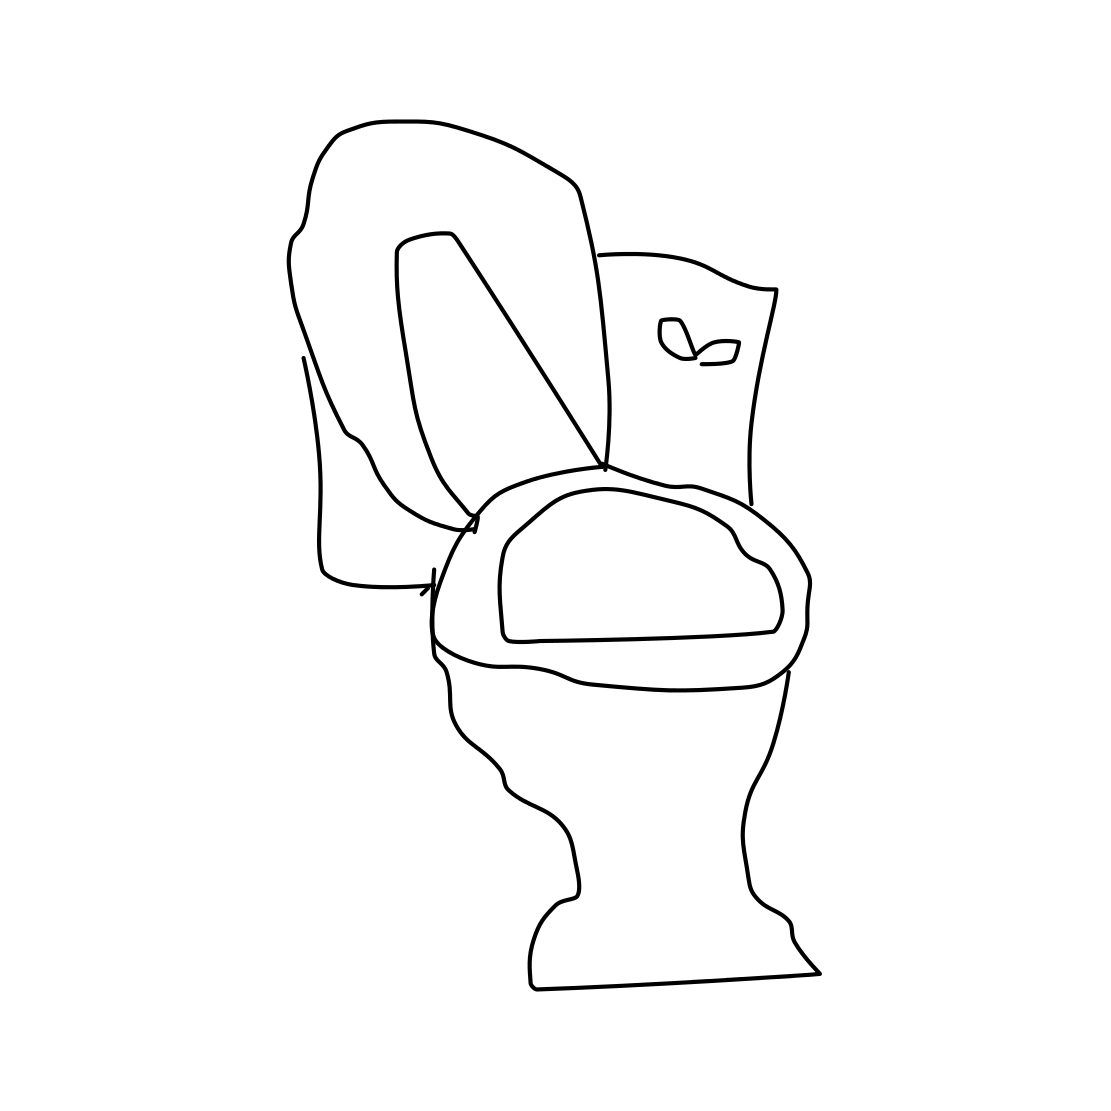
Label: toilet